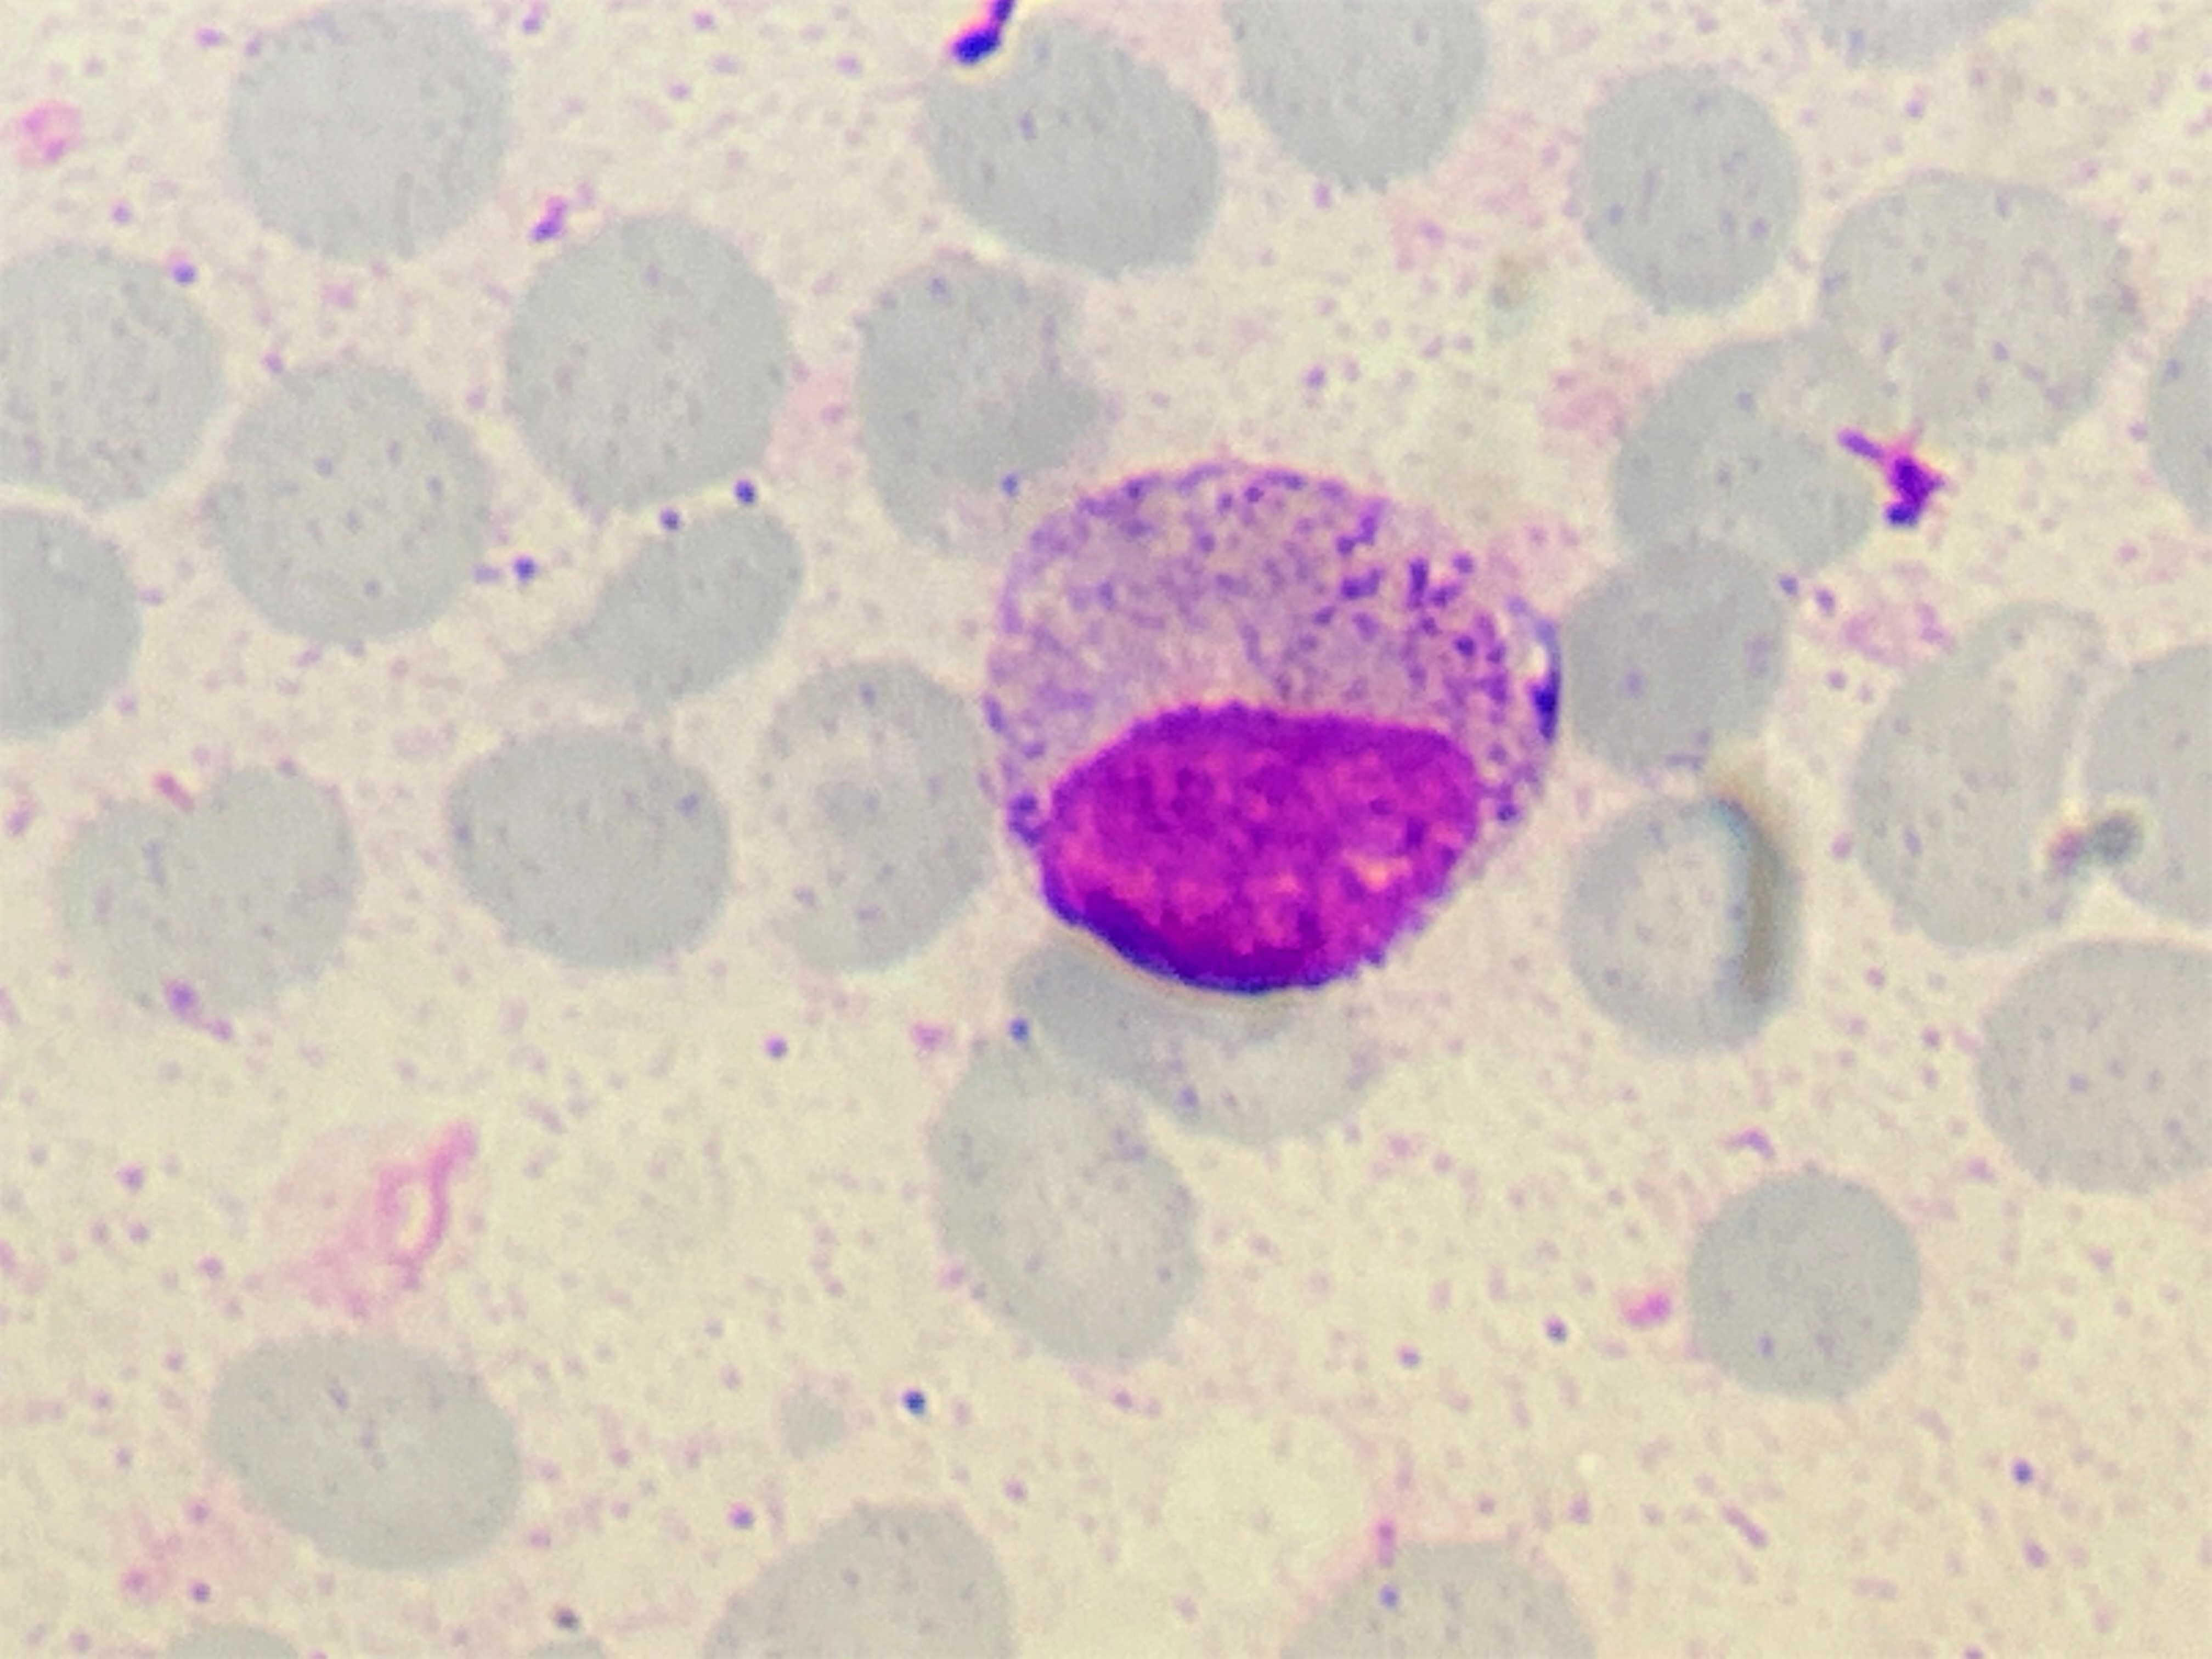
Cell type: MYELOCYTE